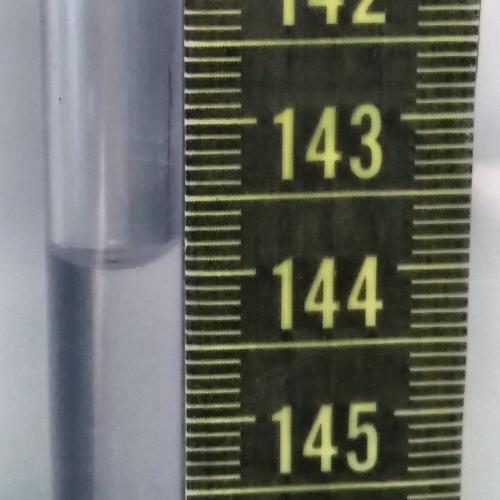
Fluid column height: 143.9 cm